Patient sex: F
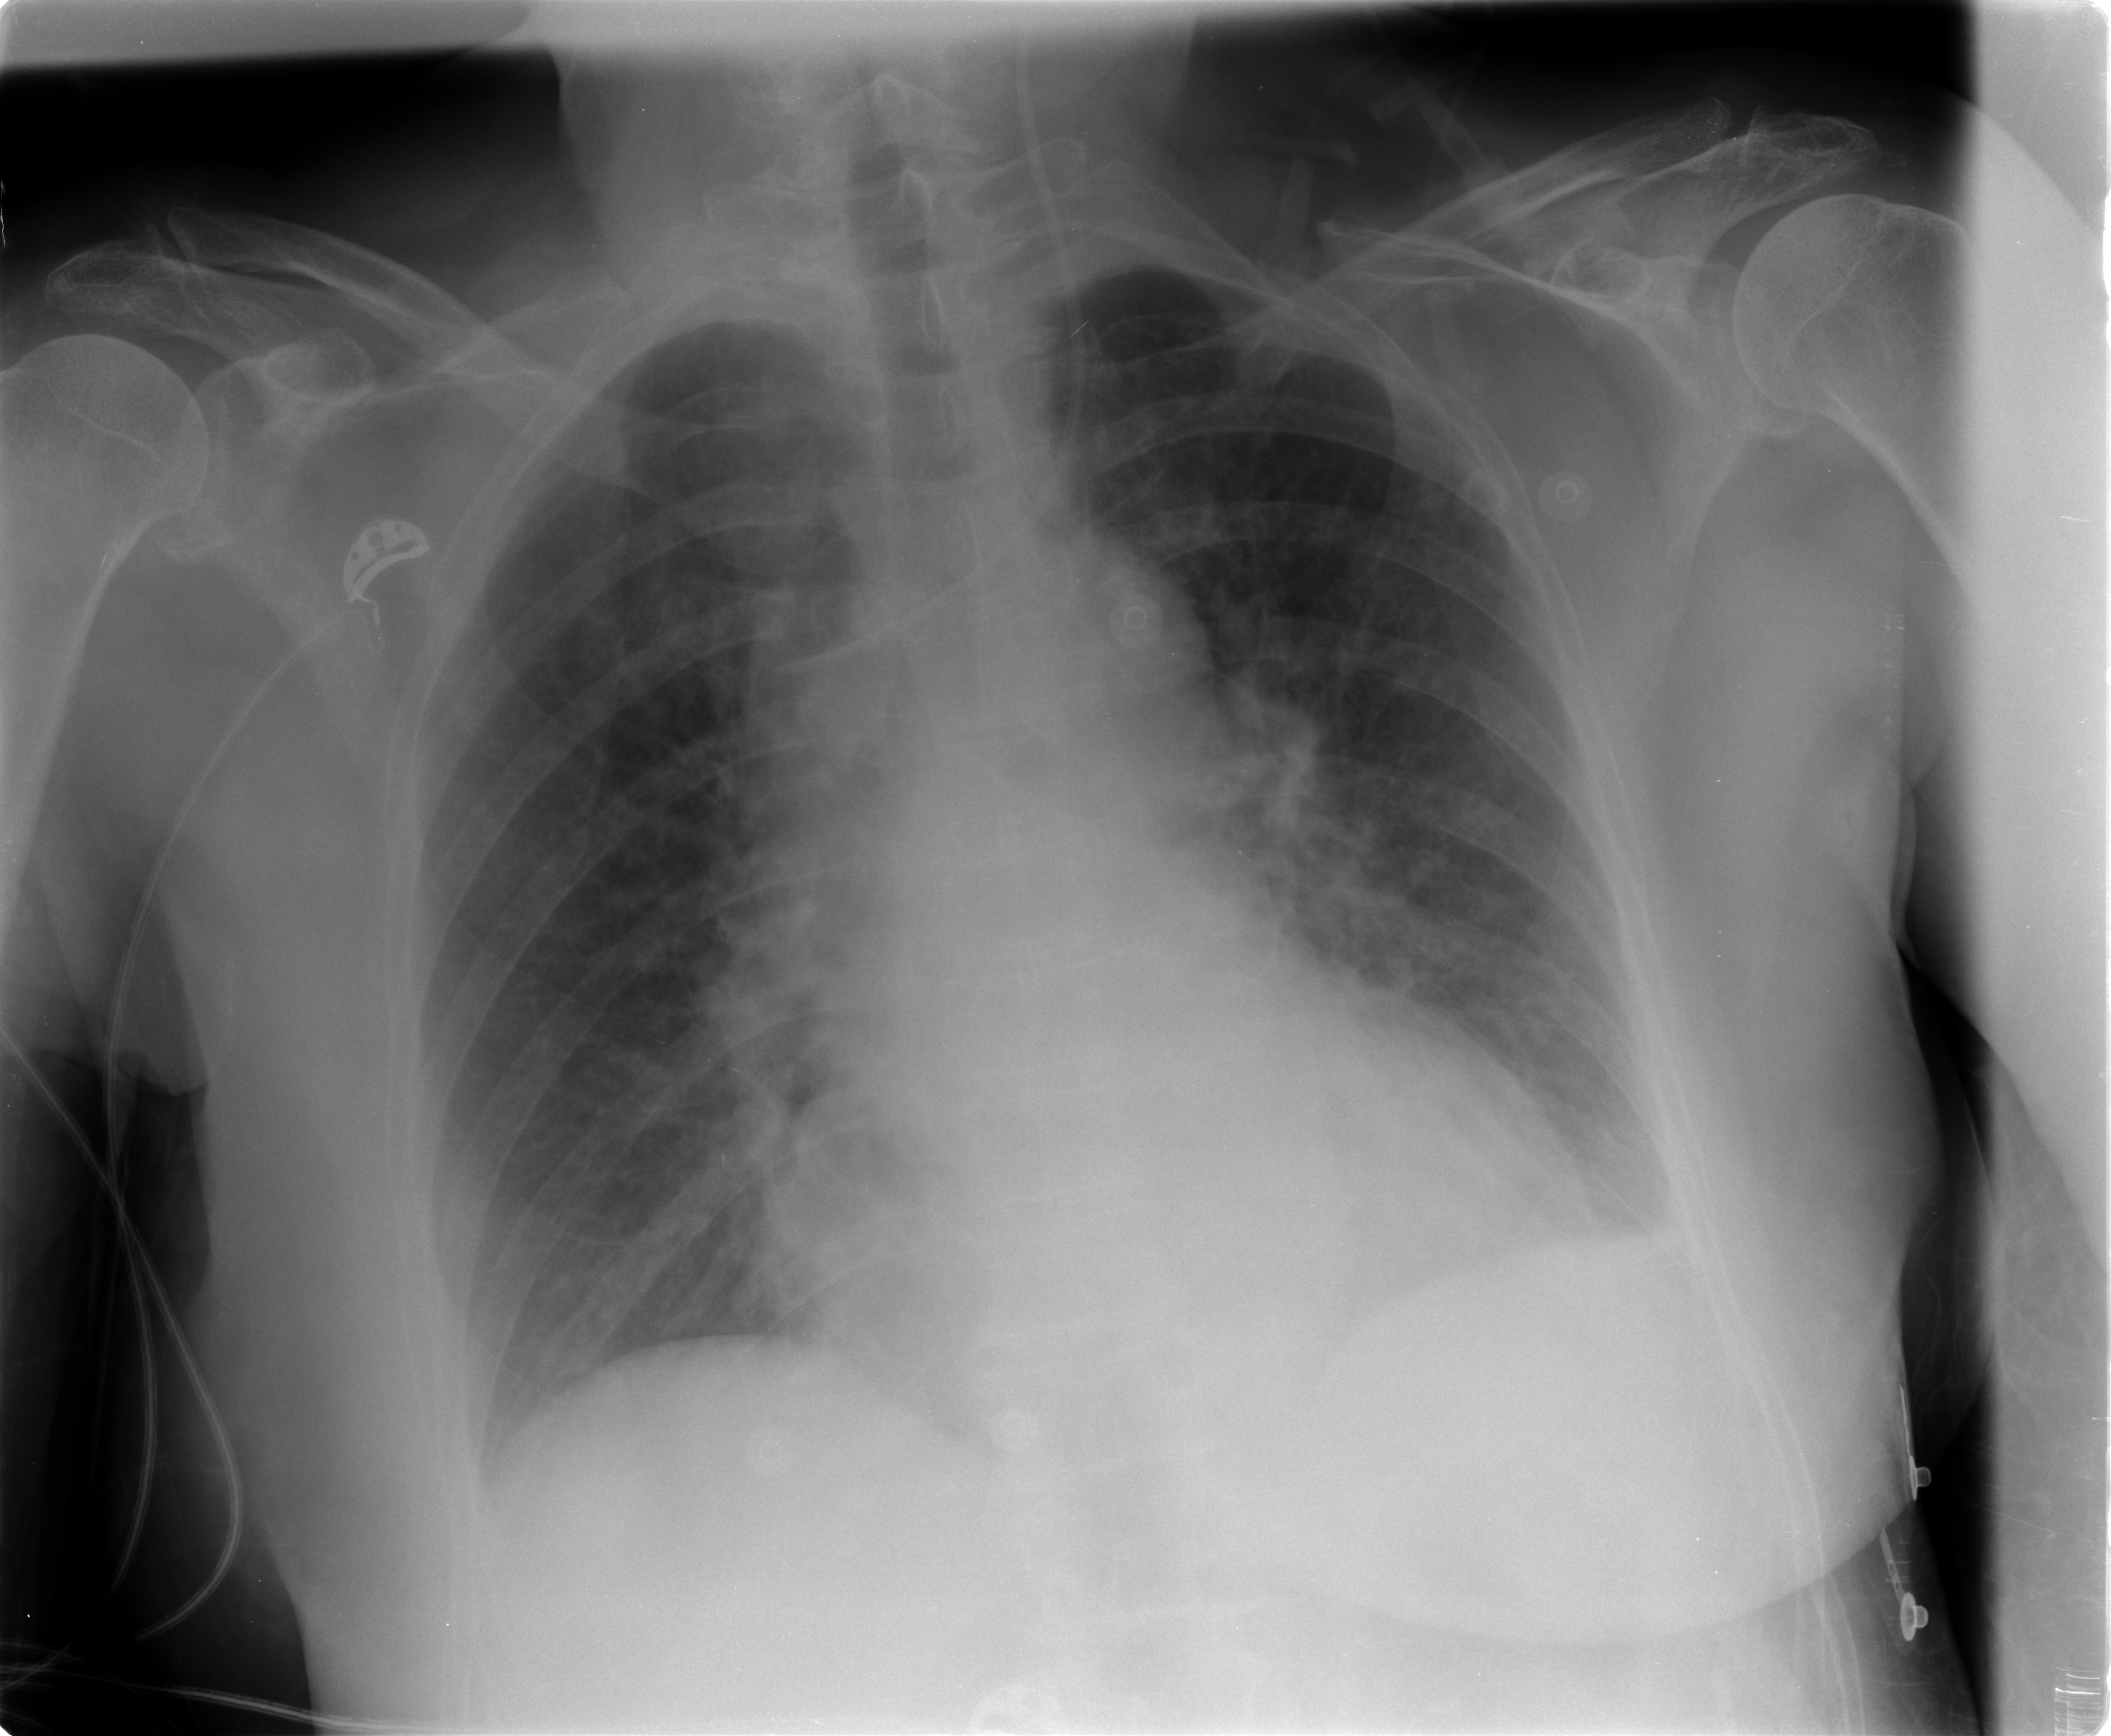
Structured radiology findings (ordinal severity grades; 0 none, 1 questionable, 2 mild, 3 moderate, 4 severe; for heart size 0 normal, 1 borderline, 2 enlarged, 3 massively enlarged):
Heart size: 2
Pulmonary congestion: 2
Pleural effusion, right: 2
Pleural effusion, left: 2
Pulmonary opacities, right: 0
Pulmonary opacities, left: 0
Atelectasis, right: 2
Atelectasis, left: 2